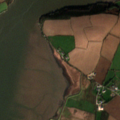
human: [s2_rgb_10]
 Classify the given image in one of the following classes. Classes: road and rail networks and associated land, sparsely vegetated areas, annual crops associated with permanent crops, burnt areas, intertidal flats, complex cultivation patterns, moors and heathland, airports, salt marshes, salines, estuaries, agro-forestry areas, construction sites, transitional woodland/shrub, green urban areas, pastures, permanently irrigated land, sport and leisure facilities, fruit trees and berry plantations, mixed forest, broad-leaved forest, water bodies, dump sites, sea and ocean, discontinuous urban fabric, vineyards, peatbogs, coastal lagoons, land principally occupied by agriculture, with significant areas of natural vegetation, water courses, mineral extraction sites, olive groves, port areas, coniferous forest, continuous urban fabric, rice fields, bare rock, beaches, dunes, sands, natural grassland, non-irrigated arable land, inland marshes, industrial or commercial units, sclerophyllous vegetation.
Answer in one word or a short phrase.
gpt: non-irrigated arable land, pastures, intertidal flats, water courses